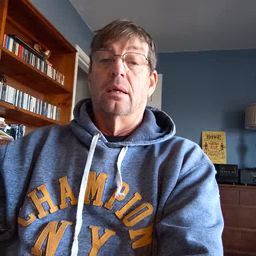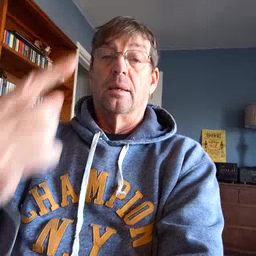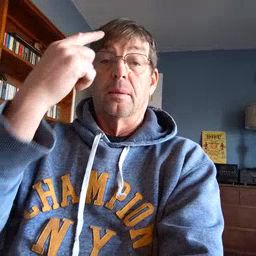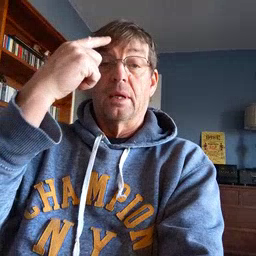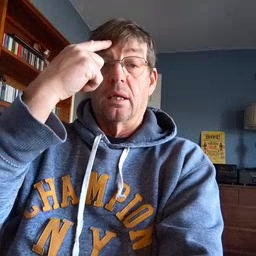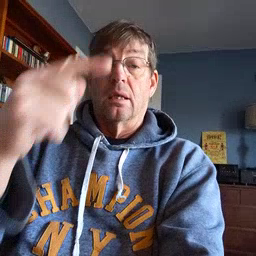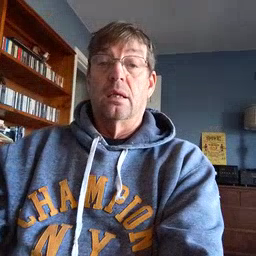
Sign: penny